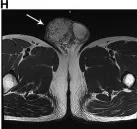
(I) Lesion presenting as hyperintense on diffusion-weighted imaging.
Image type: radiology (mri)